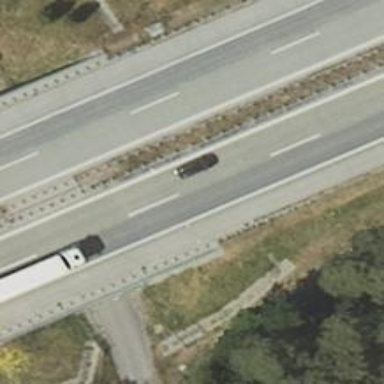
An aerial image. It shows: Bridge over motorway.